Aerial crown-view tile of a tropical tree (Barro Colorado Island, Panama), acquired 20250616:
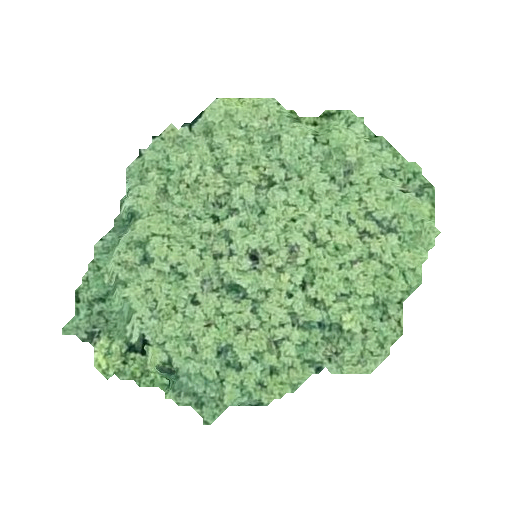
Species: Vatairea erythrocarpa
GBIF accepted scientific name: Vatairea erythrocarpa
Crown area: 120.941 m²